Aerial crown-view tile of a tropical tree (Barro Colorado Island, Panama), acquired 20250818:
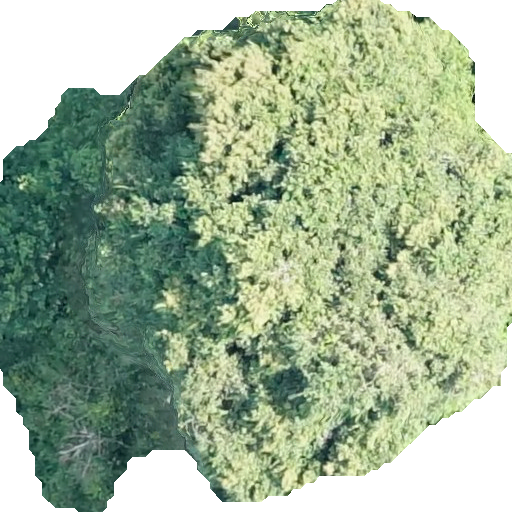
Species: Prioria copaifera
GBIF accepted scientific name: Prioria copaifera
Crown area: 310.055 m²